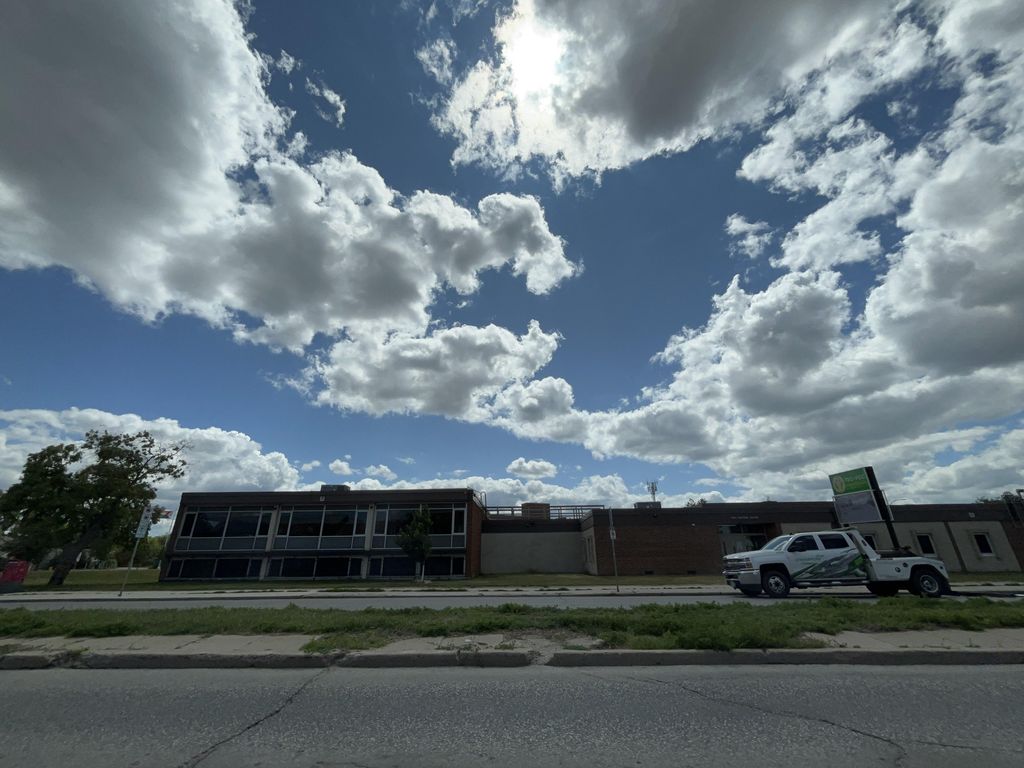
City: winnipeg